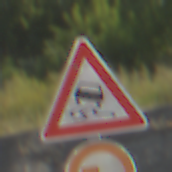
Verkehrszeichen: SchleuderOderRutschgefahr
Zusatzzeichen unten: UeberholverbotKraftfahrzeuge
Umgebung: Outdoor, Nature
Tageszeit: MorningAfternoon
Wetter: PartlyCloudy
Licht: Natural
Jahreszeit: NotSpecified
Kontrast: HighContrast